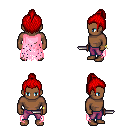
a pixel art fantasy rpg character, male body template, human, dark skin, pink tattered cape, magenta pants, red short topknot hairstyle, bracelets, dagger, four views (front, back, left, right), 2x2 character sprite sheet, small pixel art, hard edges, no anti-aliasing